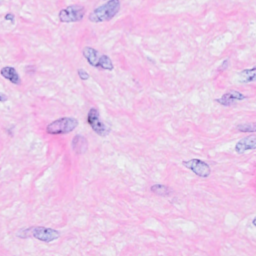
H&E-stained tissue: Breast